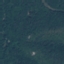
Land use / land cover class: Forest